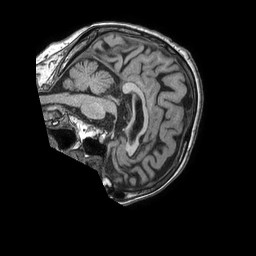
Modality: T1w
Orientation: sagittal
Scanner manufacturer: philips
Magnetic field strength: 1.5 T
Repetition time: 0.007634 s
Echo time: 0.003473 s